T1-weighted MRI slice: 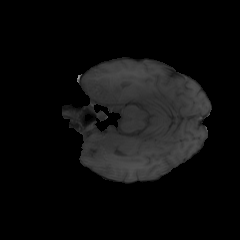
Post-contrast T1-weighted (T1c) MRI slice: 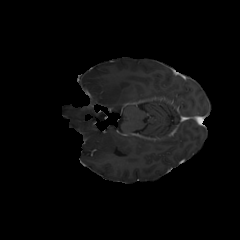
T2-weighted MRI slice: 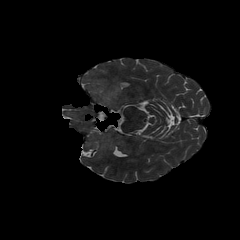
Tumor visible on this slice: yes